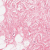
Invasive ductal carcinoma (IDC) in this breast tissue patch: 0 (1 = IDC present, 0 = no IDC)